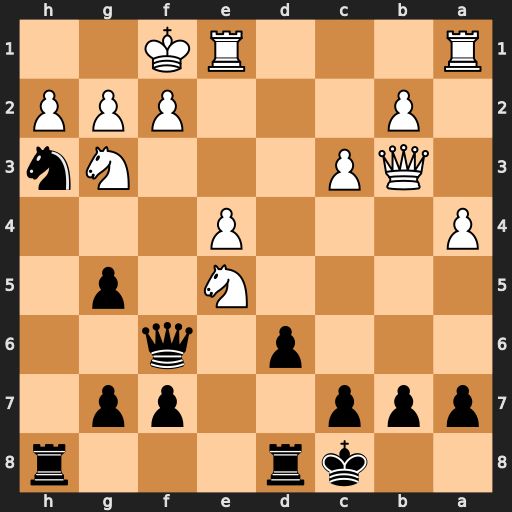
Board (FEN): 2kr3r/ppp2pp1/3p1q2/4N1p1/P3P3/1QP3Nn/1P3PPP/R3RK2
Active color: b
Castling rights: -
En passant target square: -
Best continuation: Qxf2#